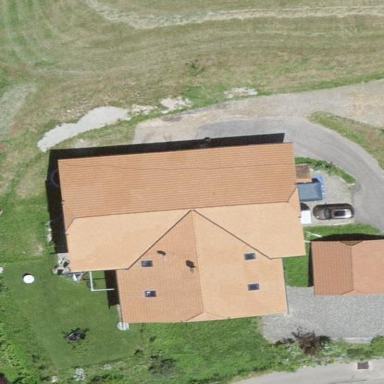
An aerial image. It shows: Farm building with half-hipped roof shape.